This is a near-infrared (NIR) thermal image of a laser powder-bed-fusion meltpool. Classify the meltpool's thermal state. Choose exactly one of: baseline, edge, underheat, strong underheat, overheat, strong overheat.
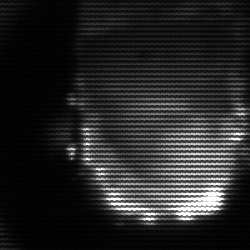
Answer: baseline